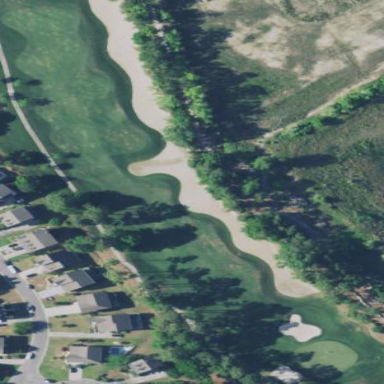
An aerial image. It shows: Lush grass fairway on golf course.